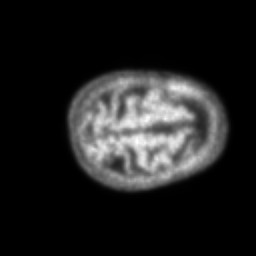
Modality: PET
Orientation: axial
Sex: female
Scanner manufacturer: ge